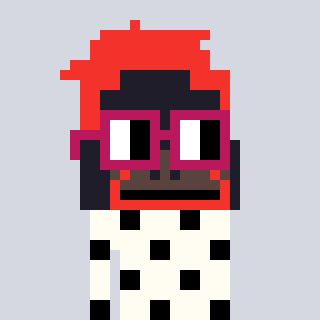
a pixel art character with square dark red glasses, a orangutan-shaped head and a grayscale-colored body on a cool background